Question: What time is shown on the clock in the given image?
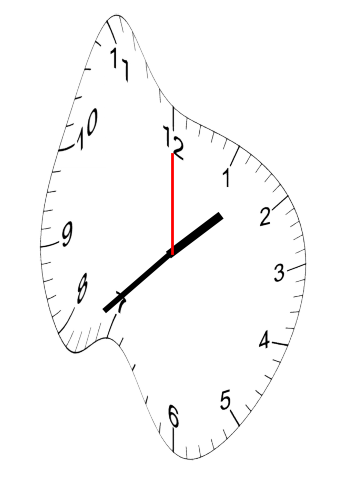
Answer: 01:38:00